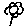
Label: flower